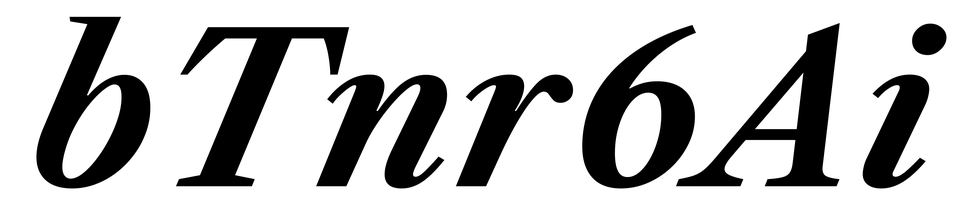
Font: LibreCaslonText-Italic_Bold_Italic